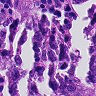
Metastatic tissue present: no